Question: What is the title?
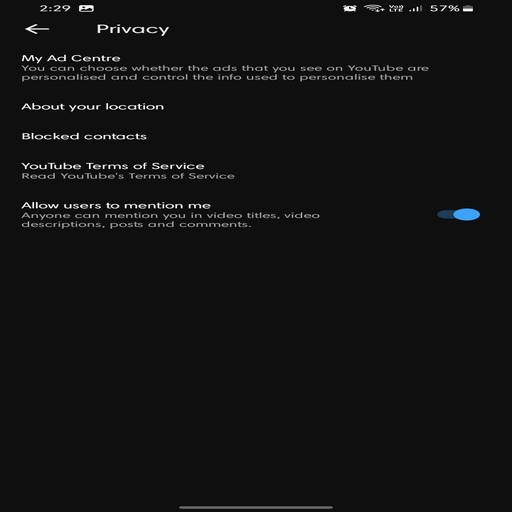
Answer: Privacy